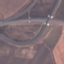
Land use / land cover: Highway